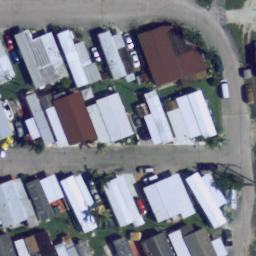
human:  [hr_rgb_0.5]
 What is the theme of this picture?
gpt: mobile home park

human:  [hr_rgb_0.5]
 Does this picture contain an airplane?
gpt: no

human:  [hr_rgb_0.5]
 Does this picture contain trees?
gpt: yes

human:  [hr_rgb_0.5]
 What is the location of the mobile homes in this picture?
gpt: up and bottom